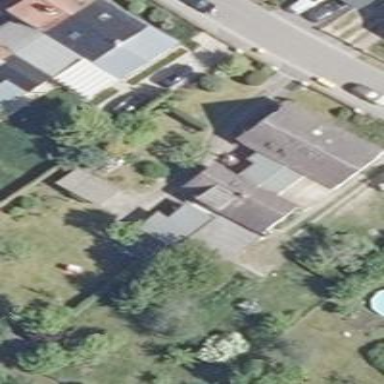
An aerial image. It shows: Semi-detached house.